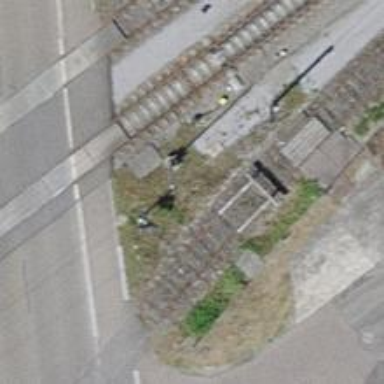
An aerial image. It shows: Railway buffer stop.